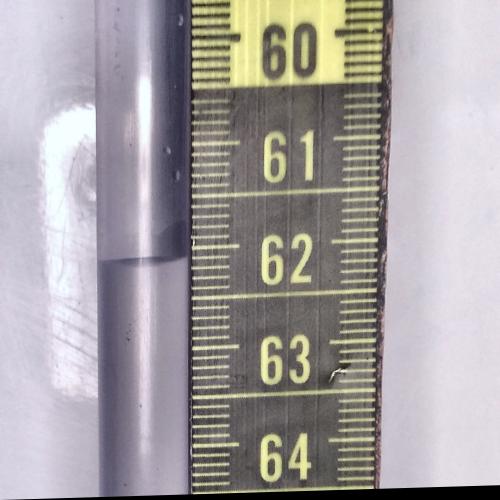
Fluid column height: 62.1 cm